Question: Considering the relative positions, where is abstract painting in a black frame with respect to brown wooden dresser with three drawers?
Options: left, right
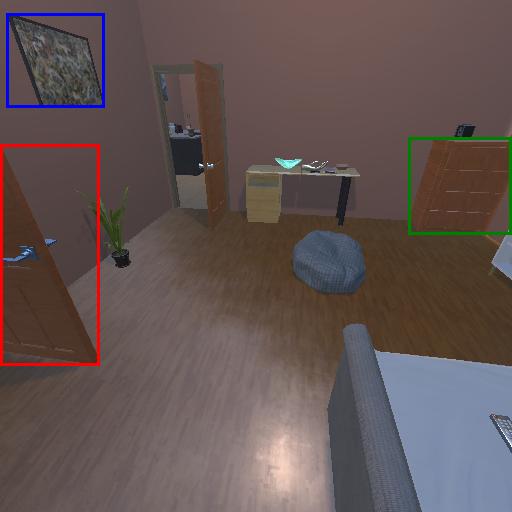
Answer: left